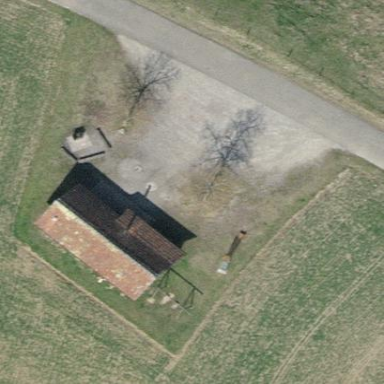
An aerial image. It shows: Farmyard area.